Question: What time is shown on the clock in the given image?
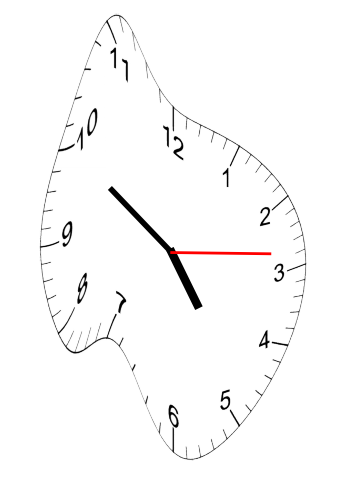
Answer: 04:50:14